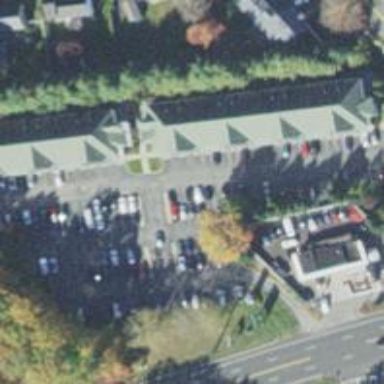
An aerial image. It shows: Clinic.